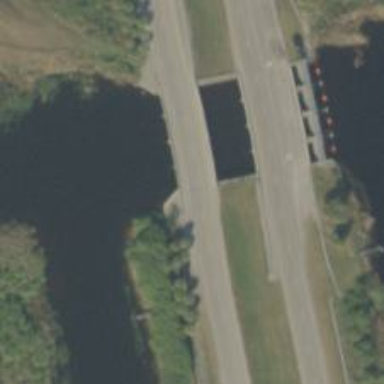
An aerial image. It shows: Trunk road bridge.